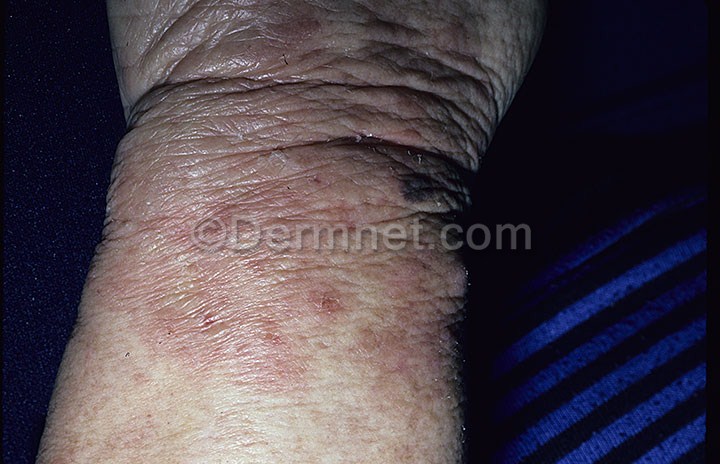
Disease: Tinea Ringworm Candidiasis and other Fungal Infections